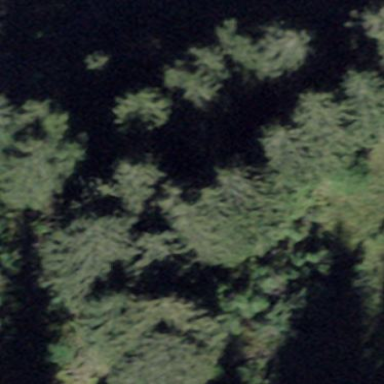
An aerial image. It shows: Forest area.